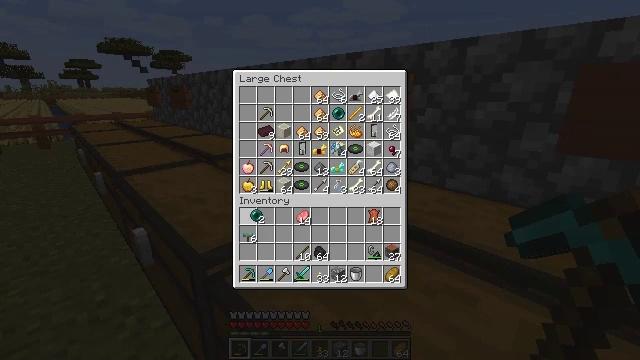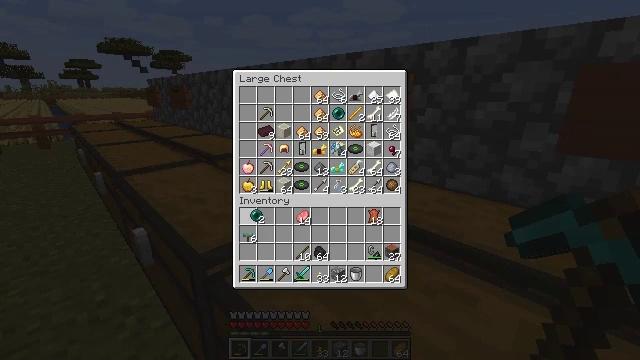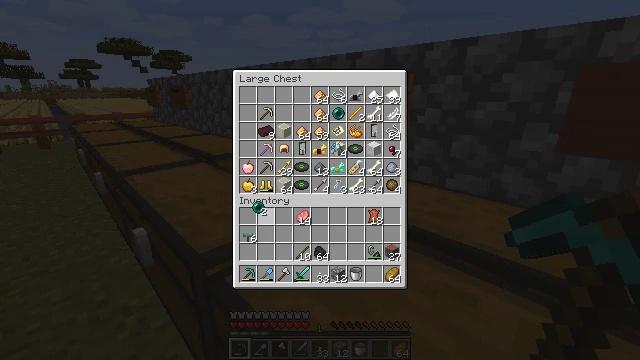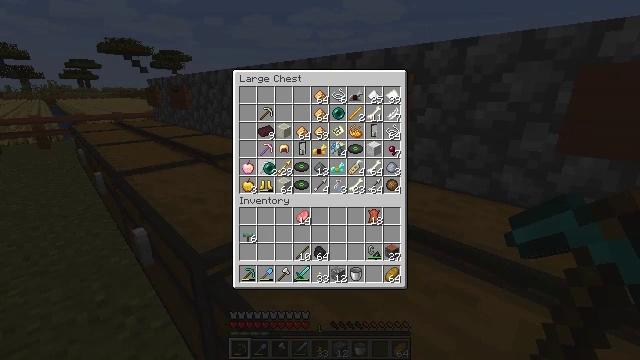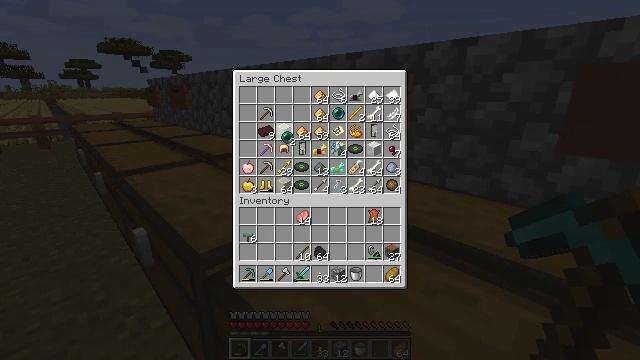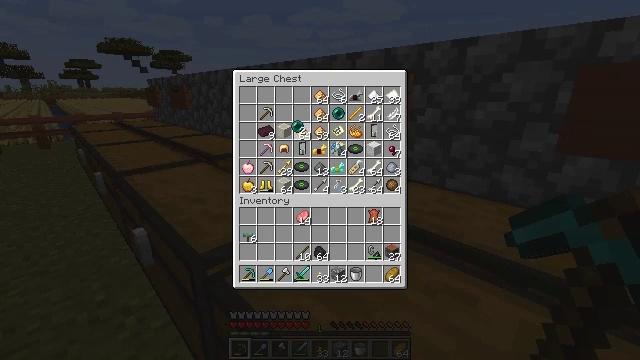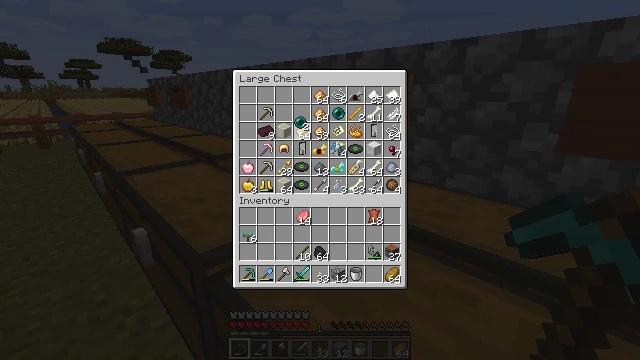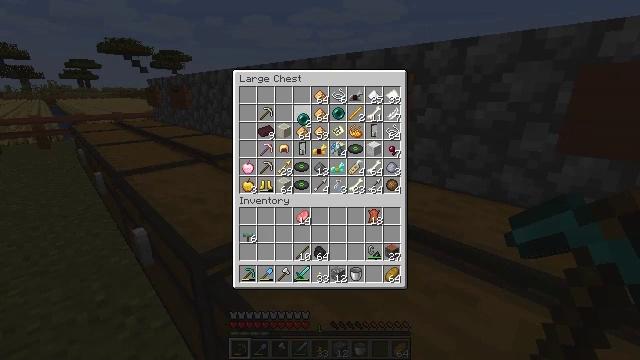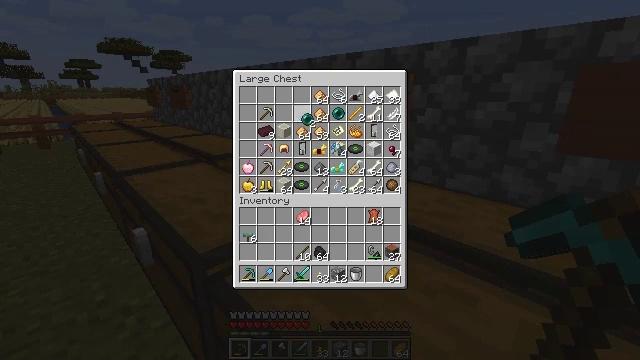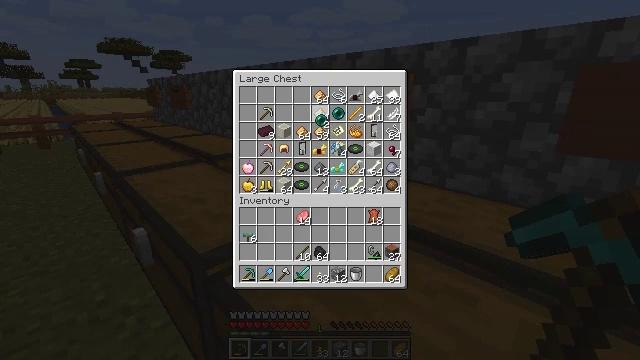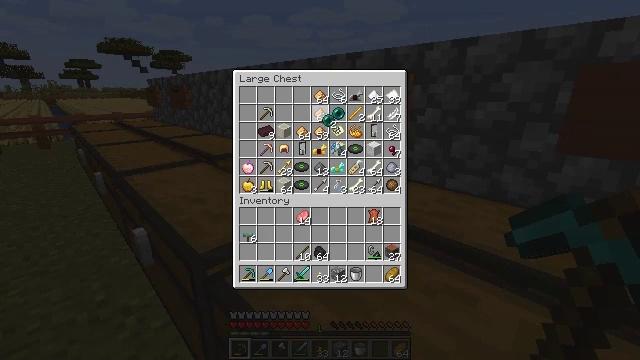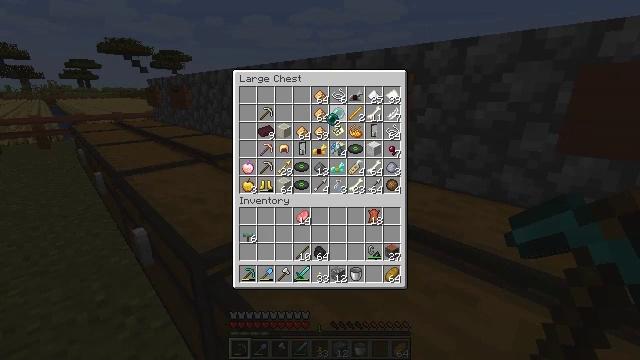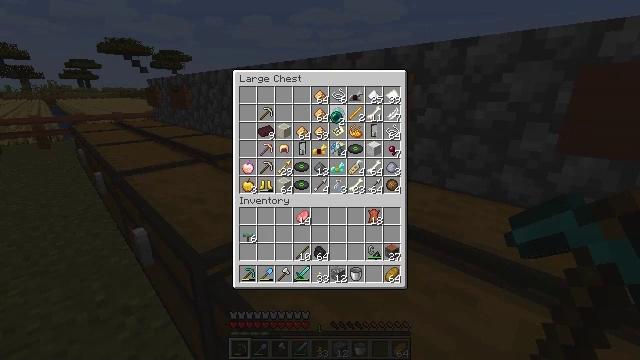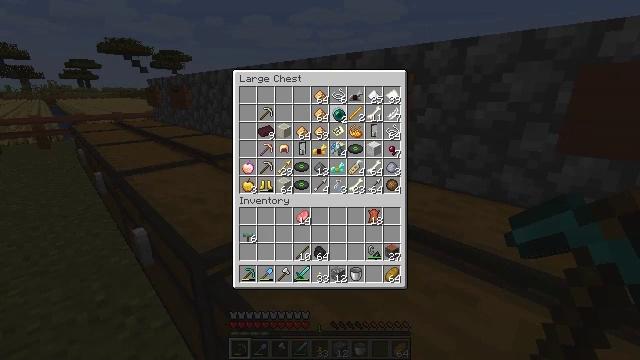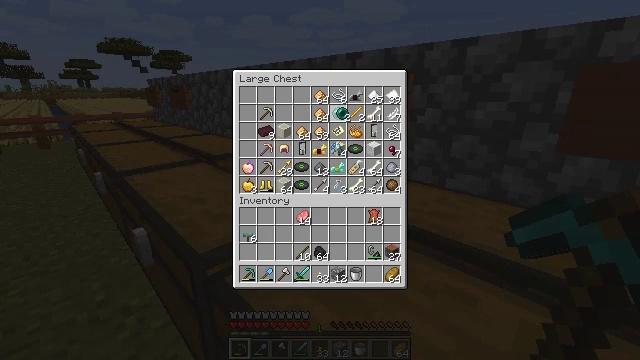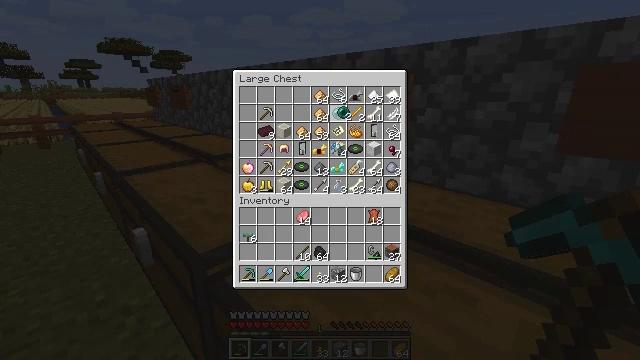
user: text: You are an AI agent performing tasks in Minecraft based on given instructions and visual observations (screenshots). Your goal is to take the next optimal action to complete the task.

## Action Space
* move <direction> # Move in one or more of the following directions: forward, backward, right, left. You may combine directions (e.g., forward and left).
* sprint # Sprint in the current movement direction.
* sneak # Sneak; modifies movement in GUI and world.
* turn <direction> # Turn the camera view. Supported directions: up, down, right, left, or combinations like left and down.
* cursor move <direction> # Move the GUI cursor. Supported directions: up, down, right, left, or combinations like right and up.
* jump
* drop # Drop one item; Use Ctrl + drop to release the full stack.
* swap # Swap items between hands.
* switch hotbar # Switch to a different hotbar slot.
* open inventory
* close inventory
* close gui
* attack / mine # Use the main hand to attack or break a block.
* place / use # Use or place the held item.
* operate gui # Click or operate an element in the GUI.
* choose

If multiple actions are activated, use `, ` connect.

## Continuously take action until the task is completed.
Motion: motion action
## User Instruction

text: Mine the sugar cane near rivers.
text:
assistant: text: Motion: no_op
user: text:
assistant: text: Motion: cursor move up
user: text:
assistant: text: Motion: cursor move right and up
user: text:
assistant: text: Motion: cursor move right and up
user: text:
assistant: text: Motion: cursor move right and up
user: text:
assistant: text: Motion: no_op
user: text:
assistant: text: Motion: no_op
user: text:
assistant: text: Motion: no_op
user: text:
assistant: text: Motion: cursor move right
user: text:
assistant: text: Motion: cursor move right
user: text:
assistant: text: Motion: no_op
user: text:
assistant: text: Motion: no_op
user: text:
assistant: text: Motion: no_op
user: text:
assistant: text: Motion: no_op
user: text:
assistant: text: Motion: operate gui
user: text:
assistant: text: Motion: operate gui
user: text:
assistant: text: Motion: operate gui
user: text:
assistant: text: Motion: operate gui
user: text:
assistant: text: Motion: no_op
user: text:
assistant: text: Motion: no_op
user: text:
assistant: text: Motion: no_op
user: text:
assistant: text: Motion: no_op
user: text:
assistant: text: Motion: no_op
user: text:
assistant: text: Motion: cursor move left and down
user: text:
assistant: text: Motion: cursor move left and down
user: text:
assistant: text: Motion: cursor move left and down
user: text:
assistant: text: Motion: cursor move left and down
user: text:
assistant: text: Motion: no_op
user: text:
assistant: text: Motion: no_op
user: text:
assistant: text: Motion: no_op